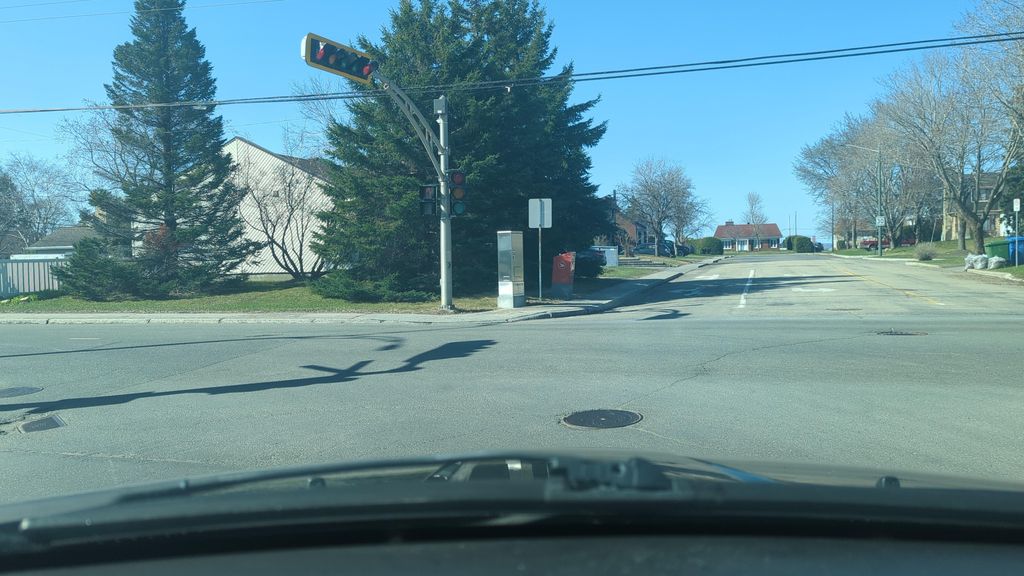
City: quebec_city